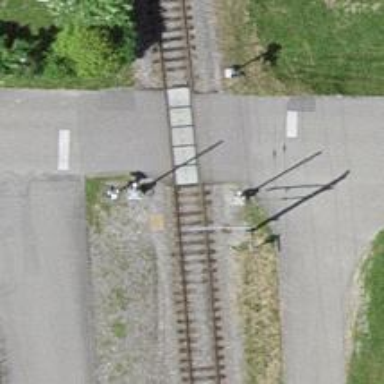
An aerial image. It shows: Full barrier level crossing along the railway.